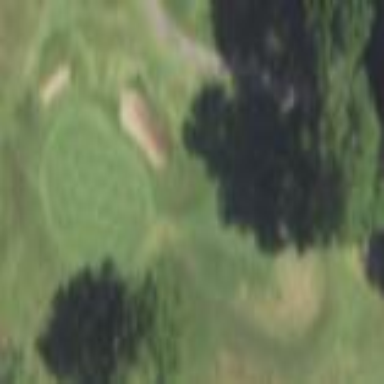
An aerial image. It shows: Rough area on grassy golf course.